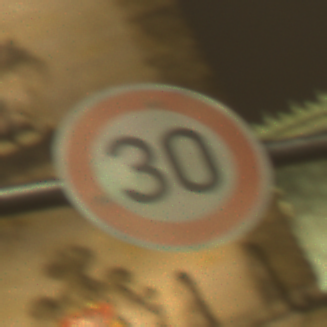
Verkehrszeichen: Geschwindigkeit30
Umgebung: Outdoor, Urban
Tageszeit: Night
Wetter: Overcast
Licht: Artificial
Jahreszeit: NotSpecified
Kontrast: MediumContrast